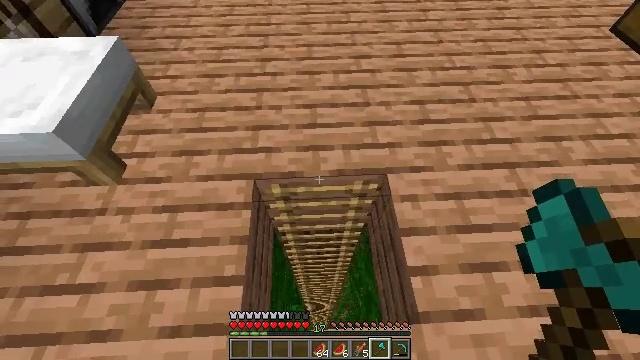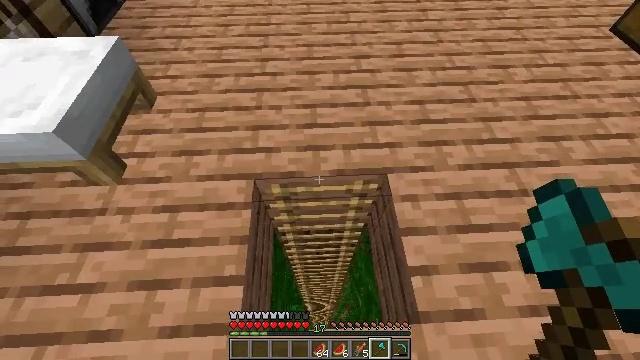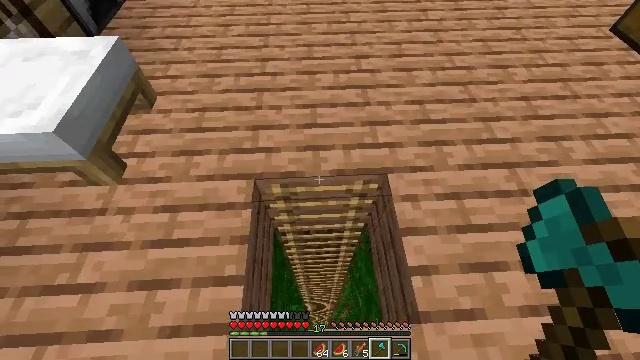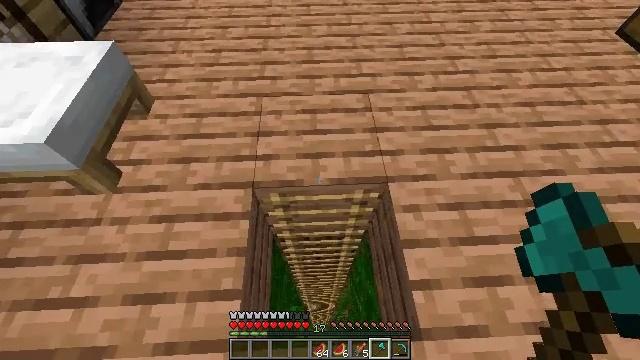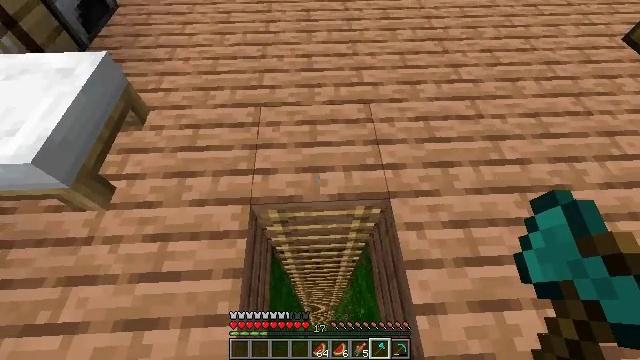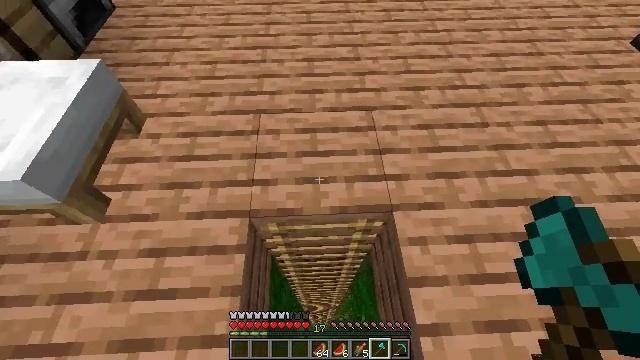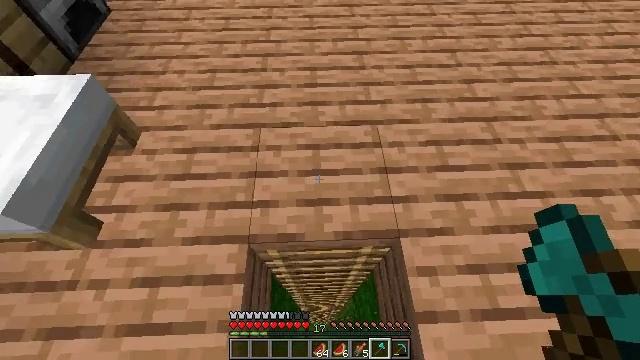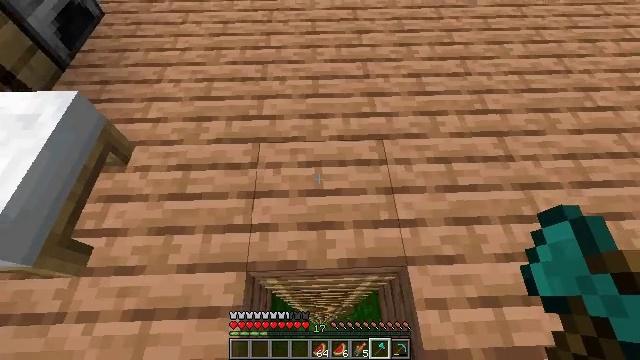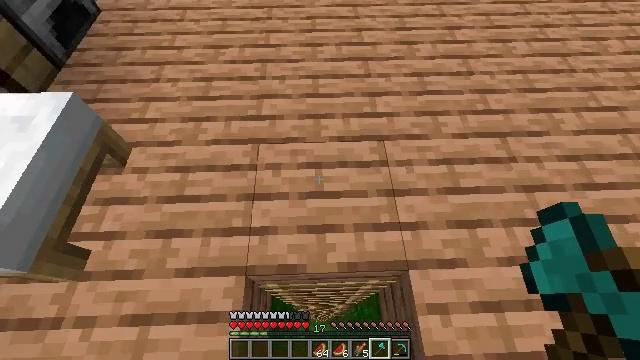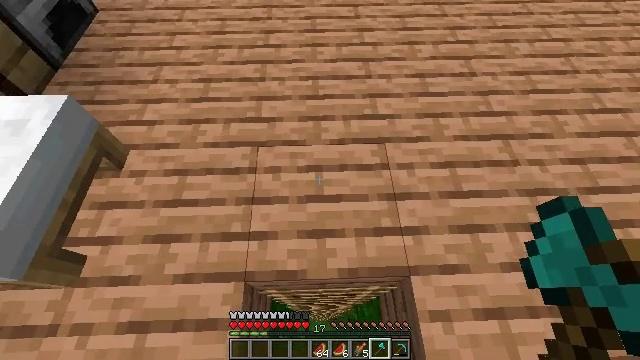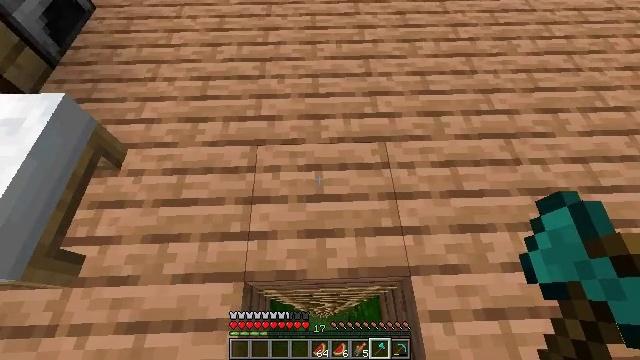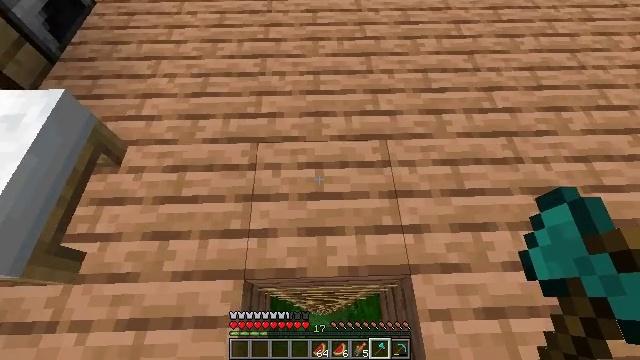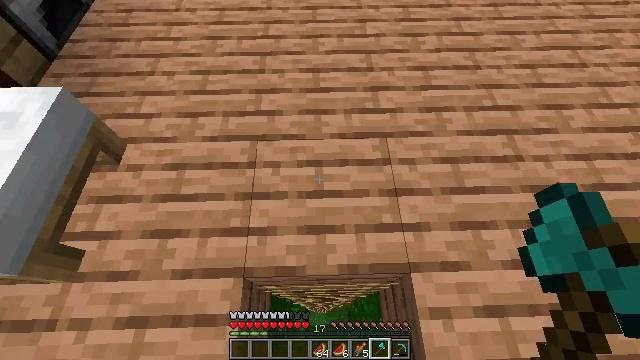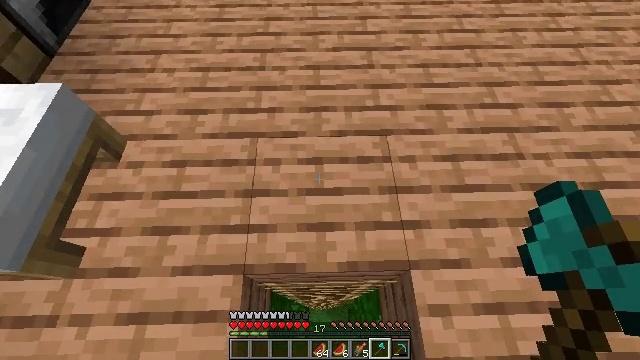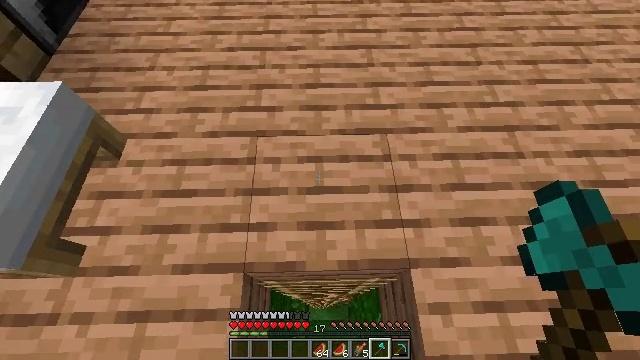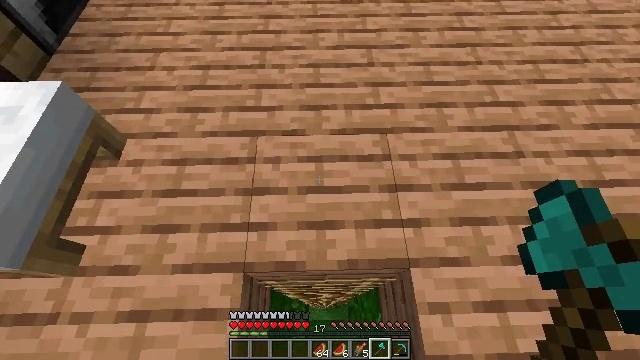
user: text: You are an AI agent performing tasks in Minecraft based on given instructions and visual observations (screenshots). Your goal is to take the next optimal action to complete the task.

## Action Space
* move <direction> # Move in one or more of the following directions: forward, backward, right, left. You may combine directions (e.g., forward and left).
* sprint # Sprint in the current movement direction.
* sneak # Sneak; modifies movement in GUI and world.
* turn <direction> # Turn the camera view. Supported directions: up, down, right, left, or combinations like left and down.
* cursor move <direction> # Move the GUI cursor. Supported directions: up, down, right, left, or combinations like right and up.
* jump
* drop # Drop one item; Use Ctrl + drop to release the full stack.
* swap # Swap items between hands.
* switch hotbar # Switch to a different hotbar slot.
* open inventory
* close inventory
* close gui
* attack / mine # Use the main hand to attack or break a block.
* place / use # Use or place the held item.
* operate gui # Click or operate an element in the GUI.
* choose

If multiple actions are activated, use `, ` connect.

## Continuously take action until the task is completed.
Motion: motion action
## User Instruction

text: Mine the jungle leaves to get saplings or sticks.
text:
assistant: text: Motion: no_op
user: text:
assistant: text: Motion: no_op
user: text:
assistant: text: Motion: move forward
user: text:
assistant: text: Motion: move forward
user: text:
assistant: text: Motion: move forward
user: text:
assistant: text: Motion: move forward
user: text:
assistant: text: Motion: no_op
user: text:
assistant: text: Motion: no_op
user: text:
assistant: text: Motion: no_op
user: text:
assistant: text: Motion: no_op
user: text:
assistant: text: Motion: no_op
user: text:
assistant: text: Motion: no_op
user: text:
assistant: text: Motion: no_op
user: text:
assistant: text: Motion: no_op
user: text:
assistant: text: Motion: no_op
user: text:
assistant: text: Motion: no_op
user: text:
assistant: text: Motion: no_op
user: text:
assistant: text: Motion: no_op
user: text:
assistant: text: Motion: no_op
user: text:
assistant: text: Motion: move back
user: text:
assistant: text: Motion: move back
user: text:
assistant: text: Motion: move back
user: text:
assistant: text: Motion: move back
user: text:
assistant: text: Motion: no_op
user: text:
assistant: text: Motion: no_op
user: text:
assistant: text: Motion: no_op
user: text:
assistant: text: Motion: no_op
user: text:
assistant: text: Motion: no_op
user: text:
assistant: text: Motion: no_op
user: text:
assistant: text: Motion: no_op